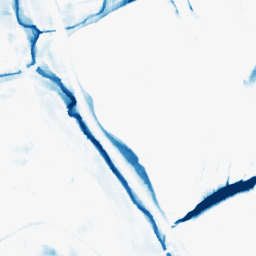
Category: morphological
Decomposition family: morphological_square
Decomposition parameters: operation: closing
size: 20
Upsampling method: quadratic
Upsampling parameters: scale: 8
Upsampling scale: 8